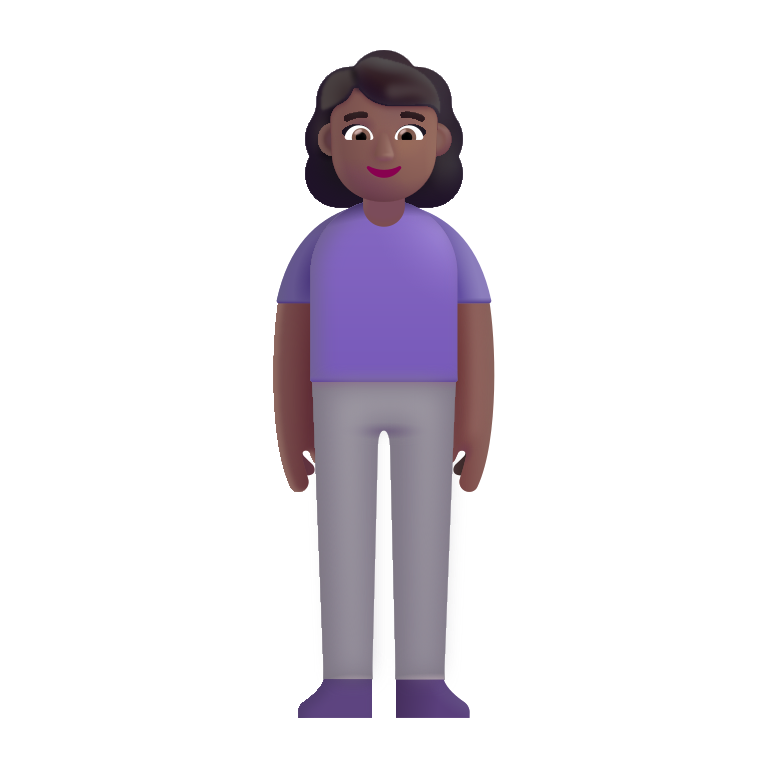
woman standing color  dark